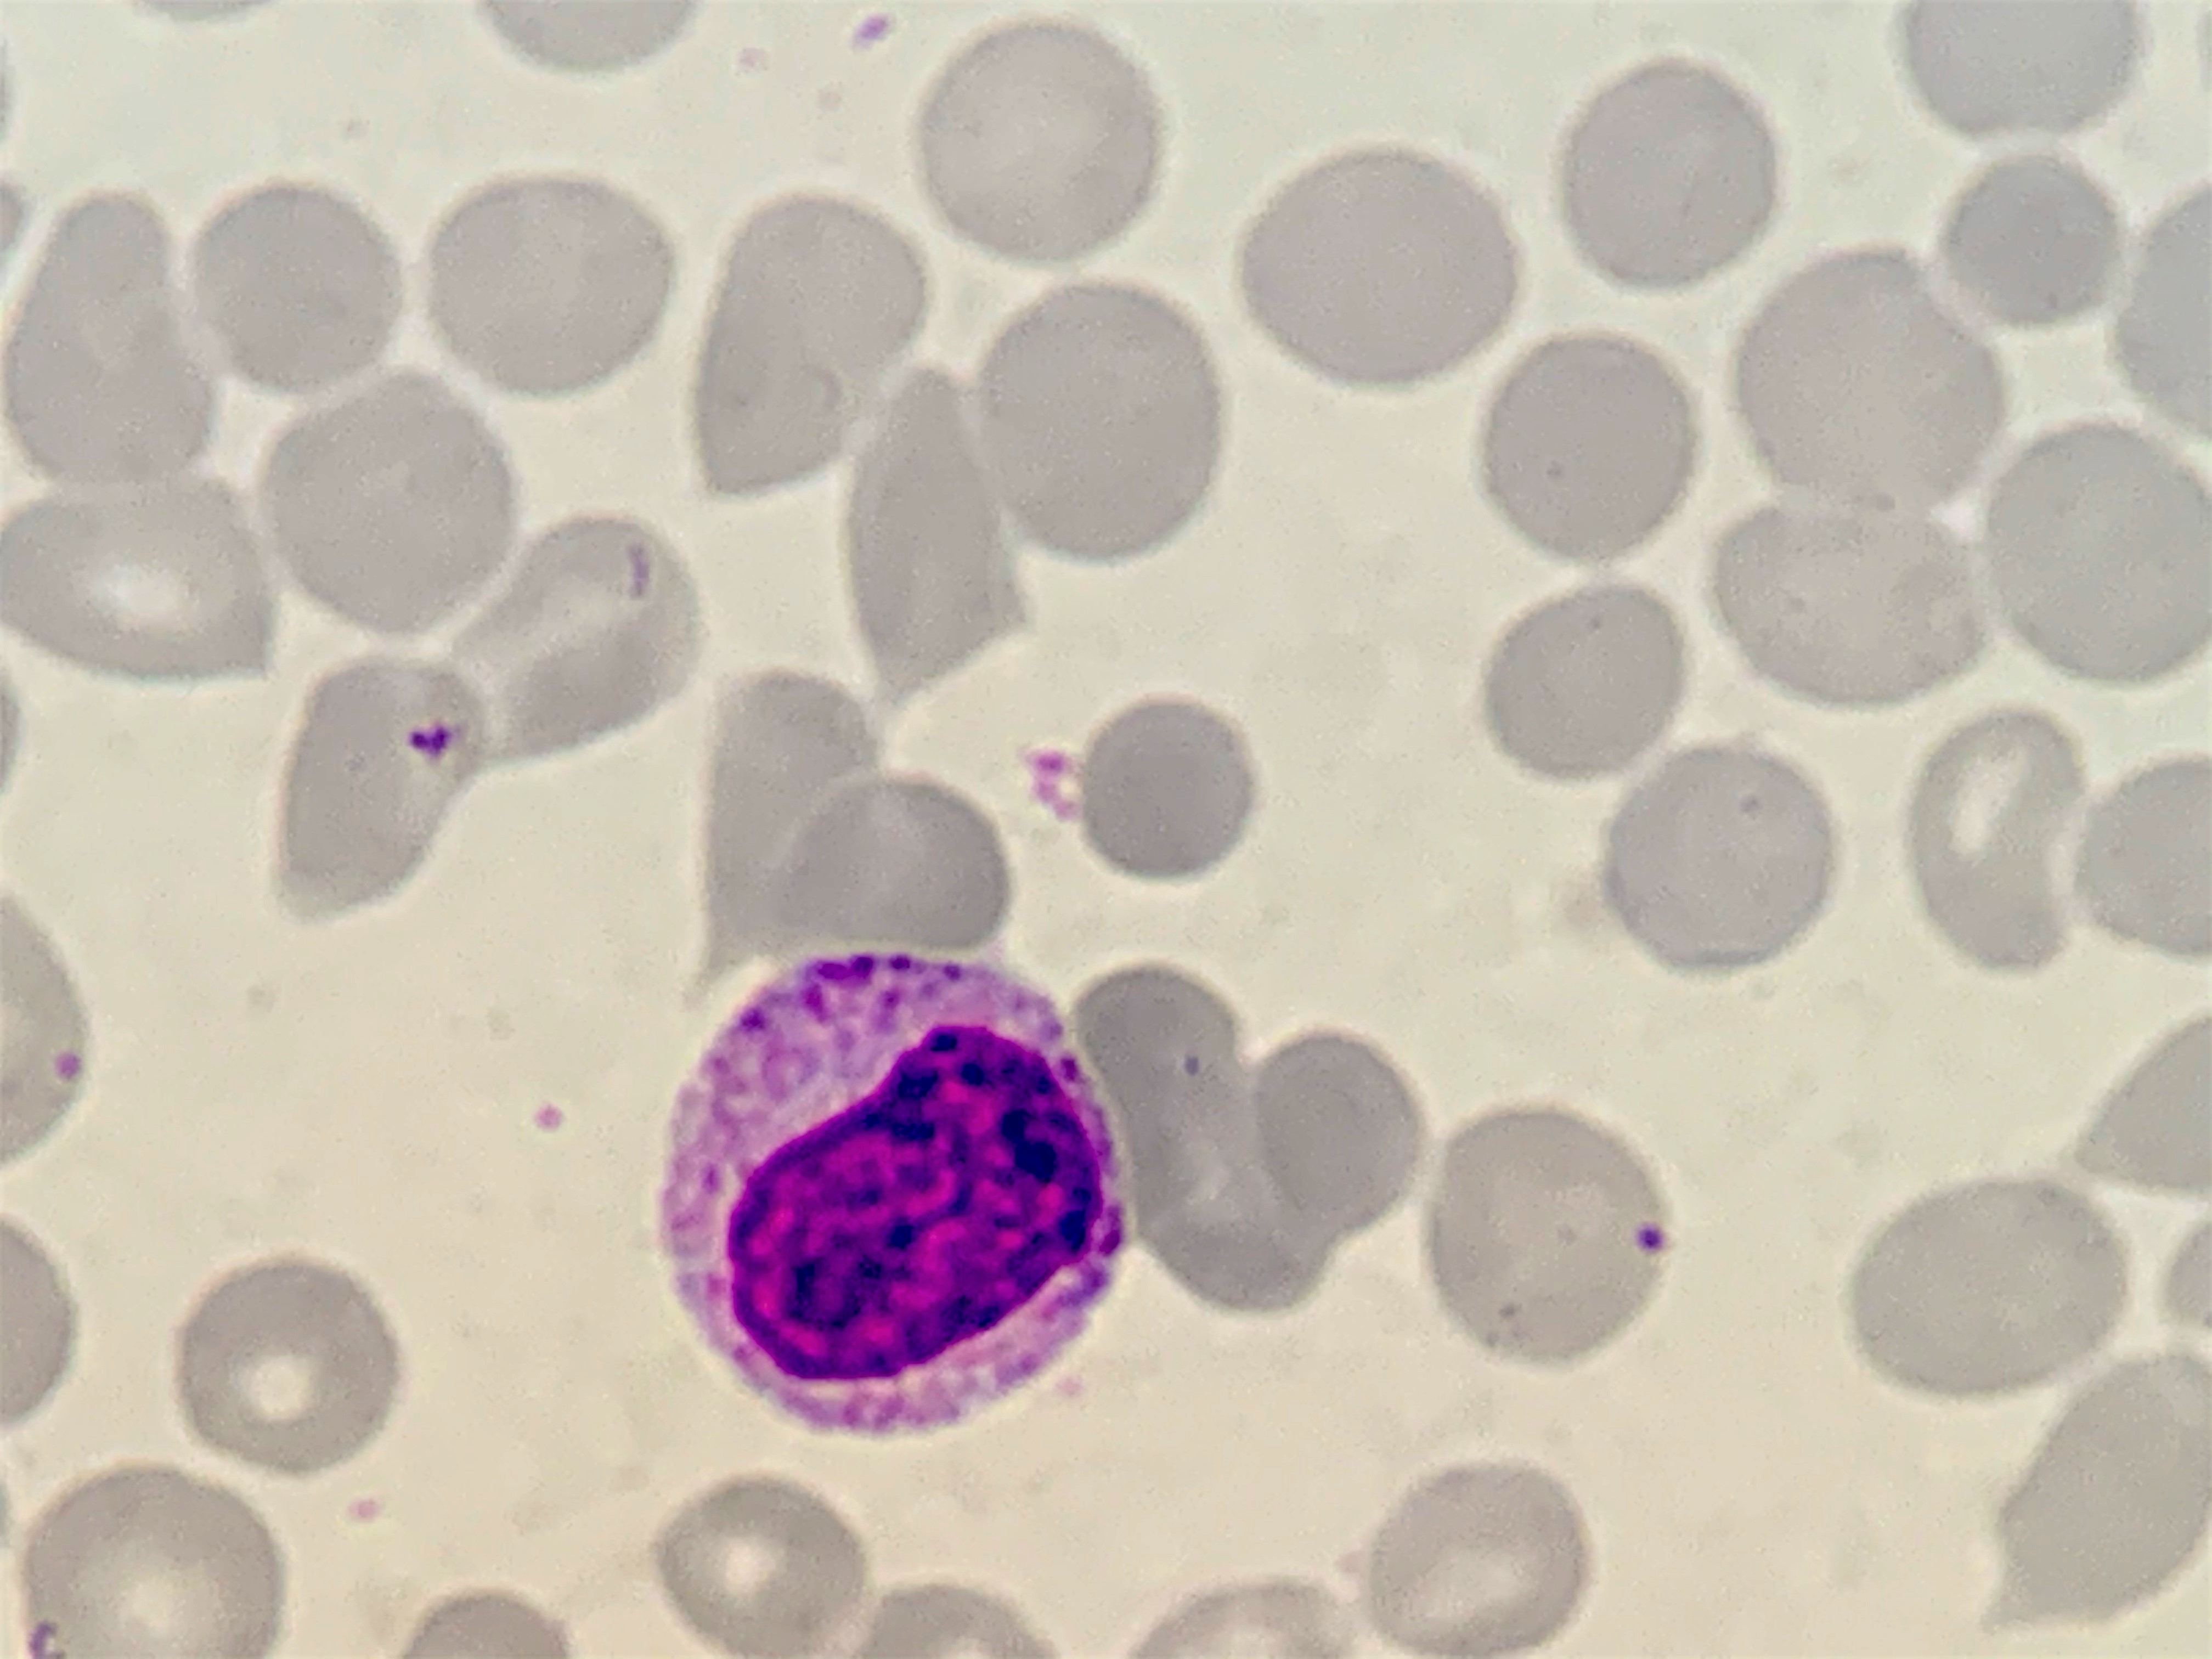
Cell type: MYELOCYTE